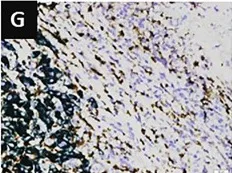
Histological findings. . X400).
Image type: pathology (immunostaining)